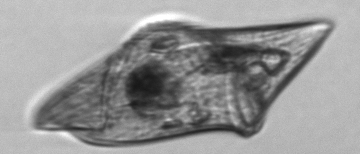
Label: Gyrodinium